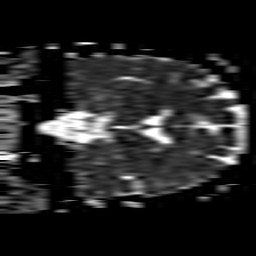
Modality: ADC
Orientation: coronal
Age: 44
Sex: female
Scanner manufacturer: philips
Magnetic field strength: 1.5 T
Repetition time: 3.525 s
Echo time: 0.06899 s